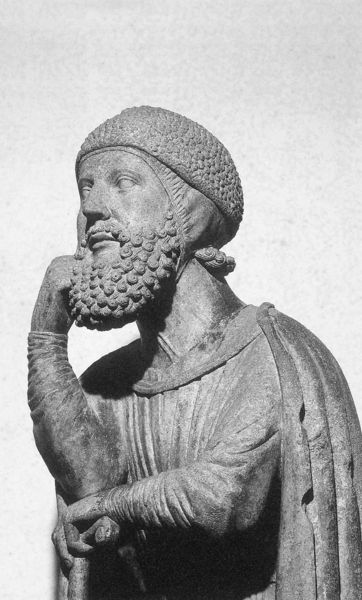
Titel: Anbetung der Könige
Institution: Venedig, Seminario Patriarcale
Schlagwörter: hand, finger, hut, nase, haube, bart, augen, falten, hals, mantel, locken, stock, statue, denken, denker, abstützen, aufgestützt, adern